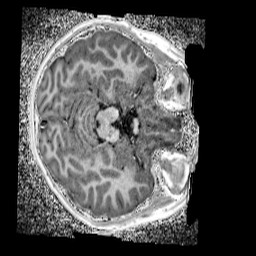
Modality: UNIT1_denoised
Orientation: axial
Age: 10
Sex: male
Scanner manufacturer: siemens
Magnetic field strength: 3 T
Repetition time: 4 s
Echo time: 0.00299 s